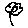
Label: flower